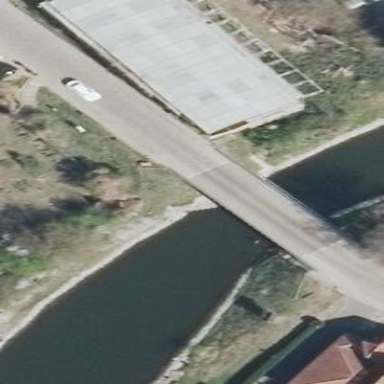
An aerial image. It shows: Beam bridge structure.